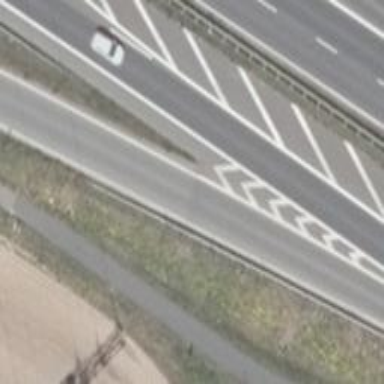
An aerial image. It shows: Primary link road with asphalt surface.